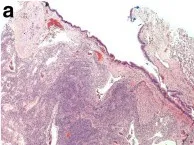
Histological examination of the specimen. Hematoxylin-eosin staining at. Two-fold.
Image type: pathology (h&e)